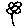
Label: flower